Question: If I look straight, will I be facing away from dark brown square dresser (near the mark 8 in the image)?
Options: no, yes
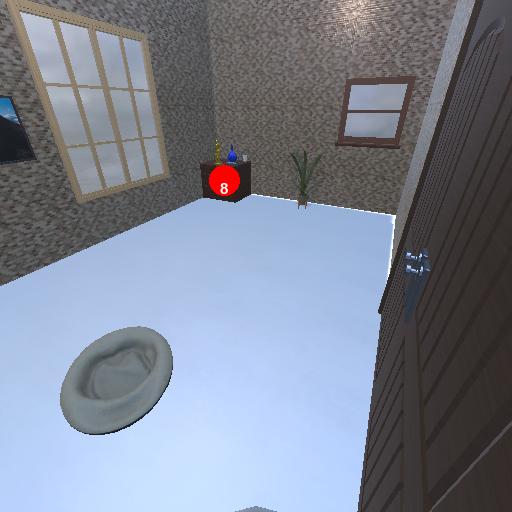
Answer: no